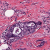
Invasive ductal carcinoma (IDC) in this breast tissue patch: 0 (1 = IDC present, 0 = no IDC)